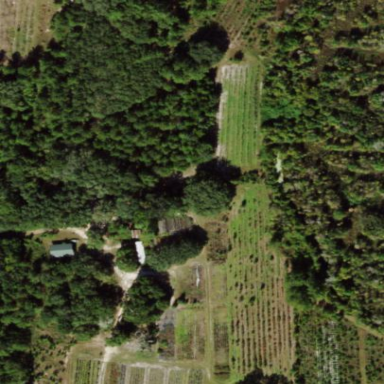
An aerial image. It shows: Plant nursery specializing in trees.